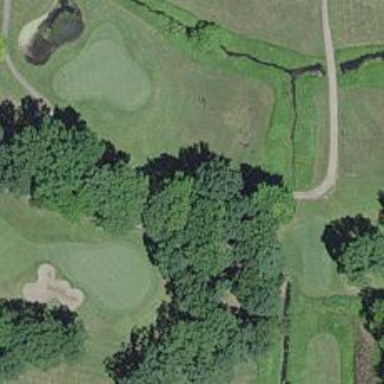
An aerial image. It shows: Golf cartpath that is also road path.